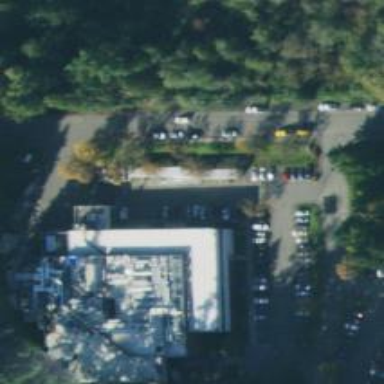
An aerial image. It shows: Commercial building.